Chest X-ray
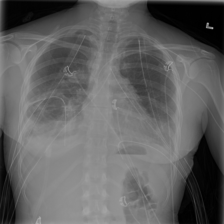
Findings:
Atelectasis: positive
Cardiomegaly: negative
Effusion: positive
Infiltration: positive
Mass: negative
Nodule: negative
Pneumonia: negative
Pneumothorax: negative
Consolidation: negative
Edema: negative
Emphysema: negative
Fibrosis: negative
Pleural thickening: negative
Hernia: negative